Question: I have a sprite menu, and want to fix the padding, If I add pad the text is moved but also image...
'''
#categories{width:1042px;height:170px;margin:15px 0px 0px 0px;}
#categorieMenu{background:url(http://hmimexico.com/categories.jpg) no-repeat;width:1042px;height:170px;margin:0;padding:0;background-size:100% 200%;}
#categorieMenu li,#categorieMenu a{height:170px;display:block;color:#000000; text-decoration:none;}
#categorieMenu li{
float:left;
list-style:none;
display:inline;
text-indent:5px;
line-height:95%;
font-size: 25px;
color: #000;
font: normal 25px "DroidSansBold", Calibri, sans-serif;
/*how to add correct pad to adjust text as wanted image?*/
}
#categorie_1{width:174px;}
#categorie_2{width:175px;}
#categorie_3{width:174px;}
#categorie_4{width:175px;}
#categorie_5{width:174px;}
#categorie_6{width:170px;}
#categorie_1 a:hover{background:url(http://hmimexico.com/categories.jpg) 0px -170px no-repeat;}
#categorie_2 a:hover{background:url(http://hmimexico.com/categories.jpg) -174px -170px no-repeat;}
#categorie_3 a:hover{background:url(http://hmimexico.com/categories.jpg) -349px -170px no-repeat;}
#categorie_4 a:hover{background:url(http://hmimexico.com/categories.jpg) -523px -170px no-repeat;}
#categorie_5 a:hover{background:url(http://hmimexico.com/categories.jpg) -698px -170px no-repeat;}
#categorie_6 a:hover{background:url(http://hmimexico.com/categories.jpg) -872px -170px no-repeat;}
'''
I want to get womething like:

<URL>
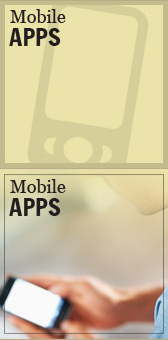
Answer: If you're asking to pad only the text included within the list item tags, you can select them like this:
'''
#categorieMenu a {
padding: 5px 5px 5px 5px;
}
'''
You can adjust the padding as you see fit without affecting the padding of the image.